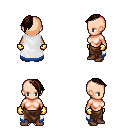
a pixel art fantasy rpg character, female body template, human, light skin, white trimmed cape, robe skirt, brown long mohawk hairstyle, gold gloves, brown shoes, four views (front, back, left, right), 2x2 character sprite sheet, small pixel art, hard edges, no anti-aliasing